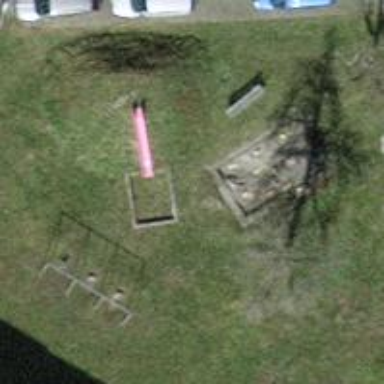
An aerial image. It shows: Playground area for leisure activities on the land.